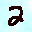
Label: 2